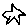
Label: star